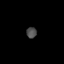
Tissue: prostate
Cell type: Fibroblasts
Senescence score: 0.7038
Nuclear area (px): 110
Mean DAPI intensity: 75.936